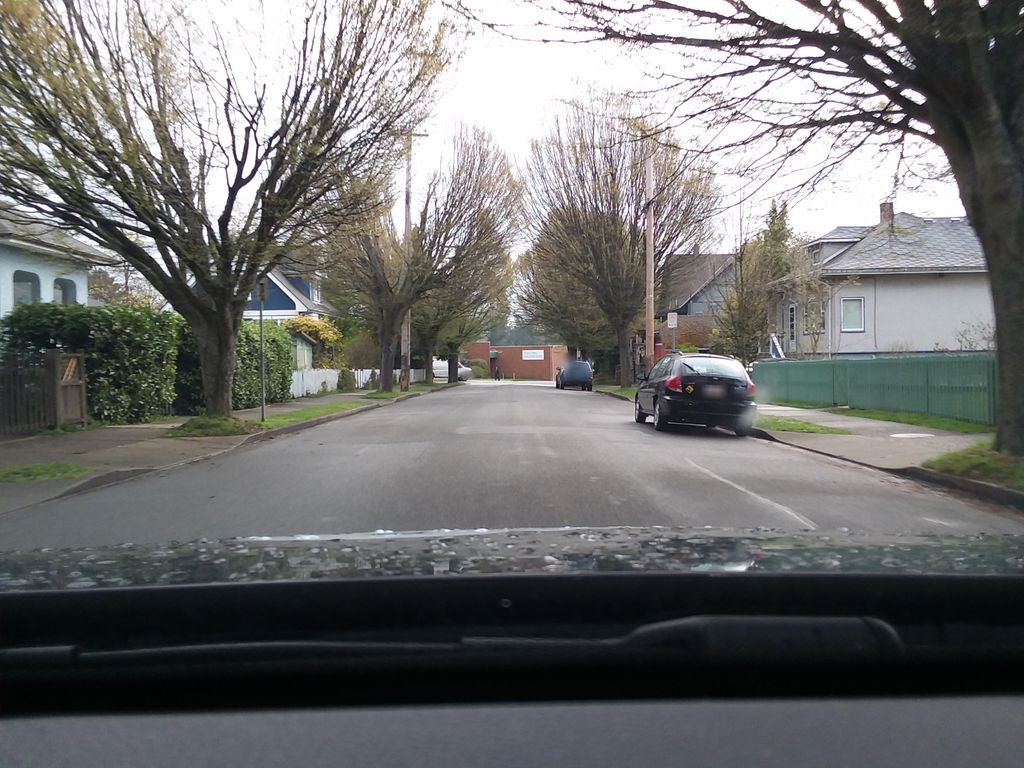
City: victoria